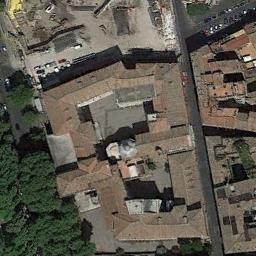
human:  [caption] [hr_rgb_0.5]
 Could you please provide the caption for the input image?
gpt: There is a church between some trees and buildings .

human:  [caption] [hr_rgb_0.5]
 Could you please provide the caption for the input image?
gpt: A cathedral with a brown roof  The main house in the middle of the church has a gray dome  There are many trees and parked cars around the church .

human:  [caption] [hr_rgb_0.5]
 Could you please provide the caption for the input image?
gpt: This is a church  It has a golden roof .

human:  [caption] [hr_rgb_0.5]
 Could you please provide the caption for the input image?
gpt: The church with some orange sloping roofs has two yards .

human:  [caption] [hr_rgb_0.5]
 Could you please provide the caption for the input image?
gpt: A church with many brown buildings around .